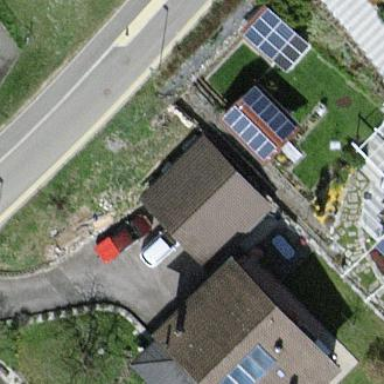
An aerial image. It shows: Shed.